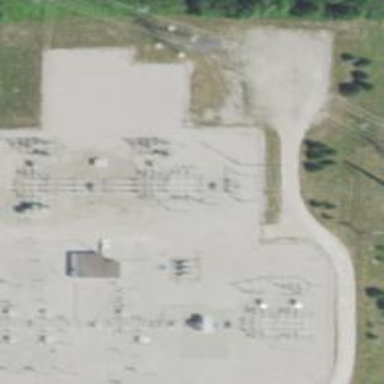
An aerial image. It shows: Switch for power supply.